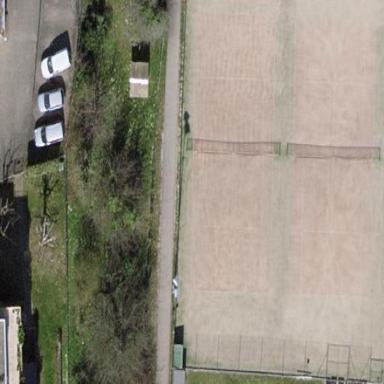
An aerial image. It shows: Tennis court on the leisure land pitch.